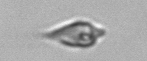
Label: Oxytoxum